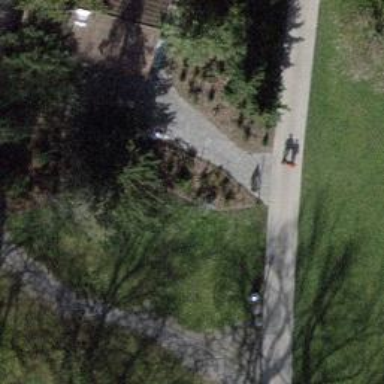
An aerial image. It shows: Unpaved footway.